Current action and preconditions to check: path_clear

Your task: For each precondition in the list above, predict whether it will hold at this action.

Consider the current scene as observed from the mobile robot's camera, and analyze the predicted future states of all dynamic agents (e.g., people, animals, vehicles, or any moving entities) within the NEXT SECOND.

IMPORTANT: Only answer "very likely" if you are absolutely certain—based on strong, clear evidence—that a dynamic agent will violate the precondition in the predicted future state. Do NOT answer "very likely" for unlikely, ambiguous, or low-probability risks.

Ask yourself for each precondition: Is there a high probability, with clear and convincing evidence, that the predicted future states of any dynamic agent will interfere with the predicted future state of the currently executing action within the NEXT SECOND, causing that precondition to fail?

Assess the risk level based on these predictions. Use "likely" or "very likely" if motions create a clear risk of interference.

Use "neutral" or "improbable" if agents are nearby but their predicted paths are clearly diverging or non-conflicting.

Failure Risk Categories: "very improbable", "improbable", "neutral", "likely", "very likely"

Answer Format: Output ONLY the probability_of_failure value from these categories: "very improbable", "improbable", "neutral", "likely", "very likely"

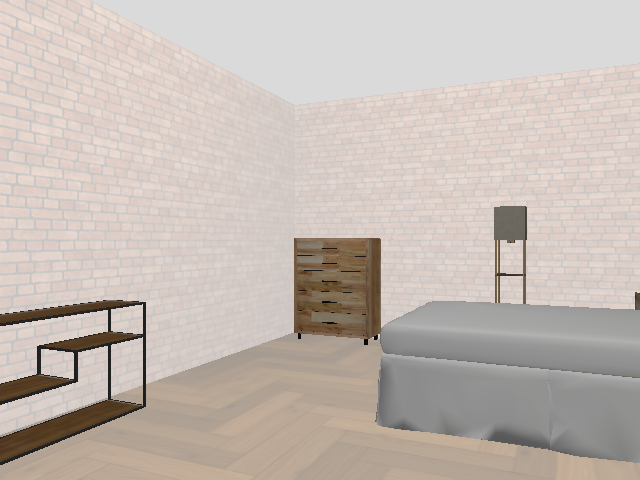

Answer: very improbable